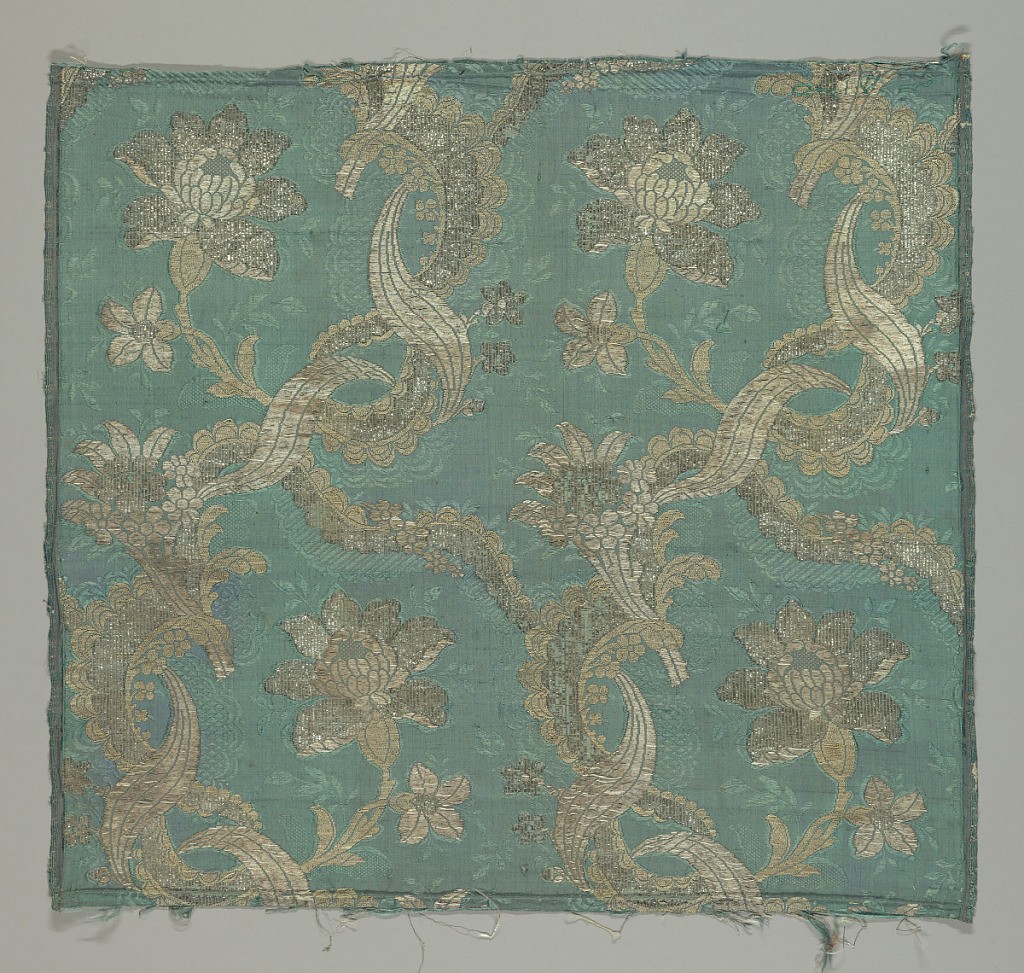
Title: Fragment
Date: late 18th century
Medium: silk, silver thread Technique: silk grosgrain brocaded with silver
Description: Blue-green grosgrain with silver brocaded design of looping and interlacing serpentine ribbon and lace. Floral sprays caught in serpentine. Five complete and one incomplete width sewed together.